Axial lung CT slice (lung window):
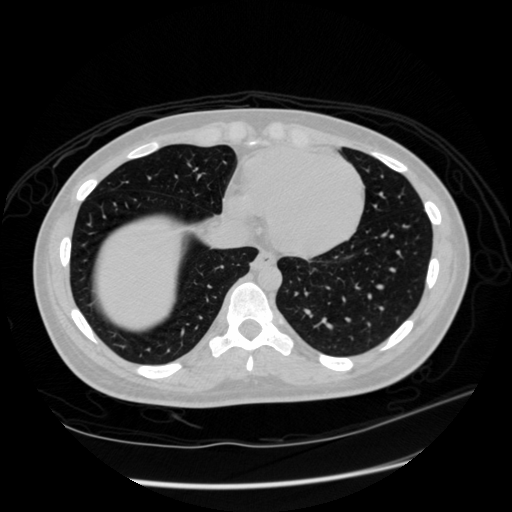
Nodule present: no